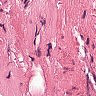
Metastatic tissue present: no